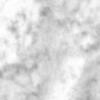
Label: no_change